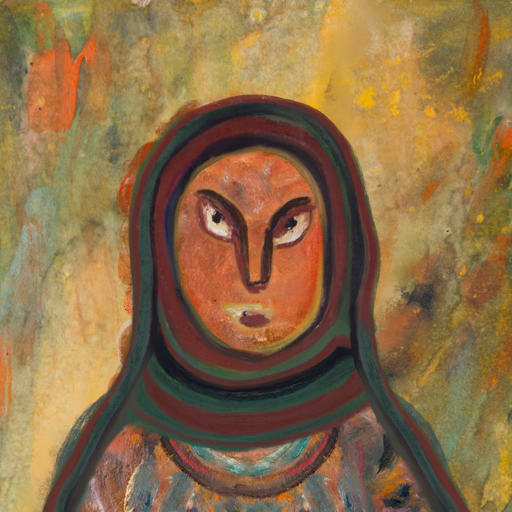
Background: Comrade, Head And Neck Front: Boggyland, Face Front: After_Raid, Bust: Boggyland, Hair Front: Rupkatha, Head Accessory: After_Raid_Scarf, Second Necklace: Blank, Necklace: Blank, Baby: Blank